Aerial crown-view tile of a tropical tree (Barro Colorado Island, Panama), acquired 20241112:
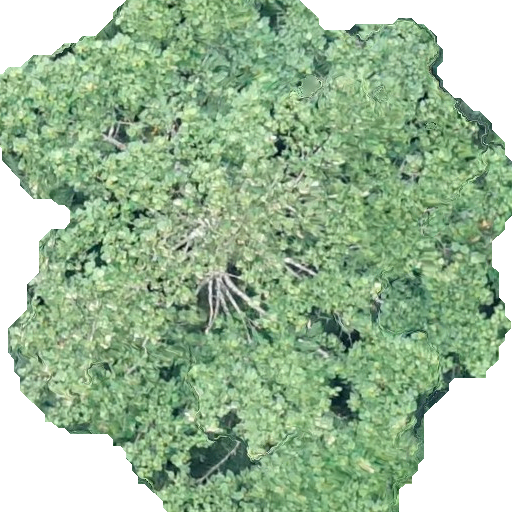
Species: Ochroma pyramidale
GBIF accepted scientific name: Ochroma pyramidale
Crown area: 352.375 m²